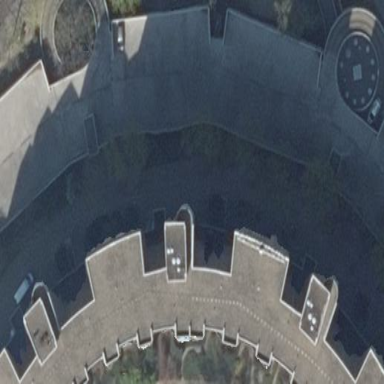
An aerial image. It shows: Parking building.